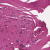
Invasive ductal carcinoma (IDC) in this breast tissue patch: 0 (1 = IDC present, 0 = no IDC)